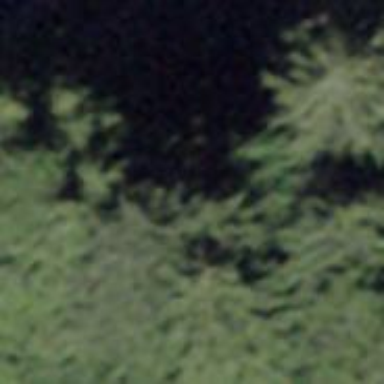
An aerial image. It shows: Forest area.